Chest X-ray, PA view. Patient: 51 years old, sex F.
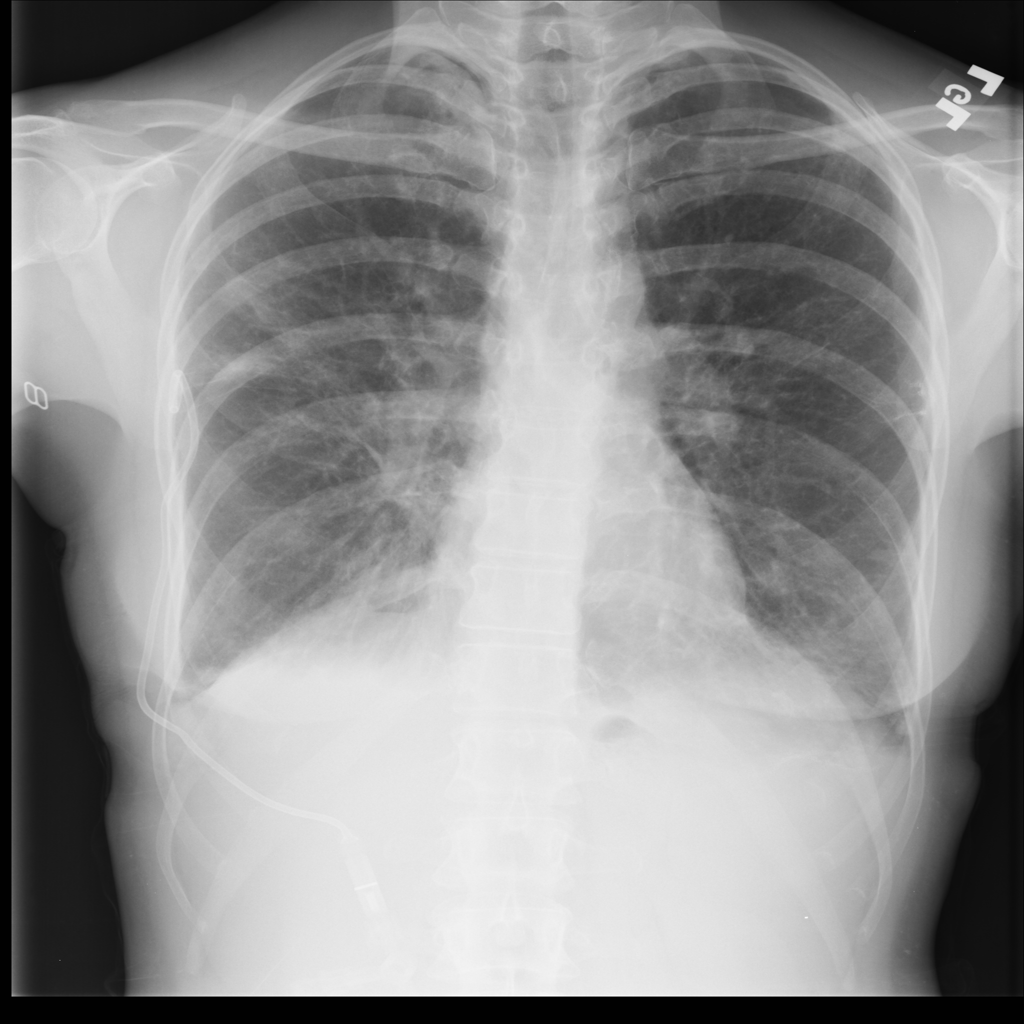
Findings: Atelectasis